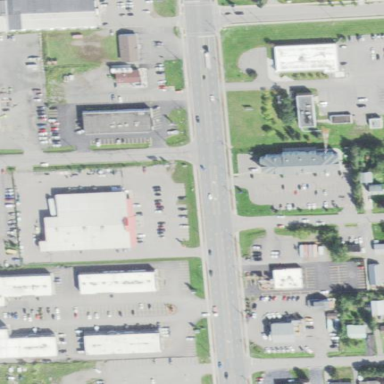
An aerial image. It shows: Retail area.